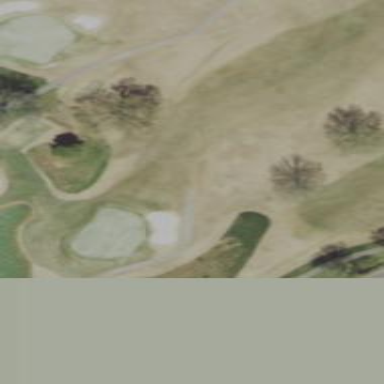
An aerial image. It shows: Grassy area designated as golf fairway.